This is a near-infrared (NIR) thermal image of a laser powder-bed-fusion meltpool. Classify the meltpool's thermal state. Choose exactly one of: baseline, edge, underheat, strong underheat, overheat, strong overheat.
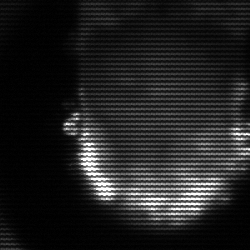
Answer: baseline